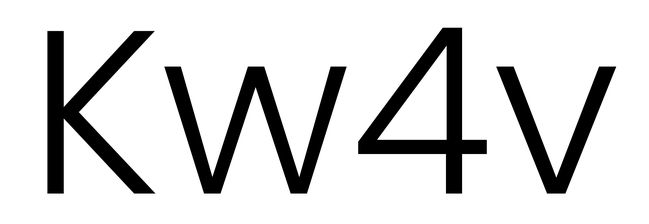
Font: Poppins-Light